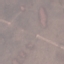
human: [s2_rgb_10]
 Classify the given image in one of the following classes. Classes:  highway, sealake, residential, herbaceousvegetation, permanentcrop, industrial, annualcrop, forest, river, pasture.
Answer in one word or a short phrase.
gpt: HerbaceousVegetation